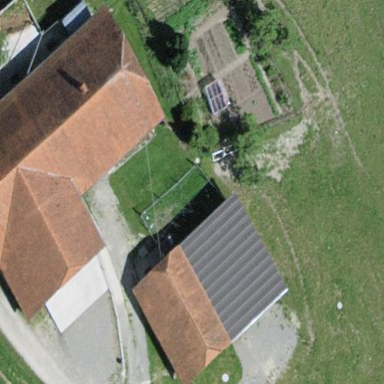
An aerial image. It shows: Farm building.